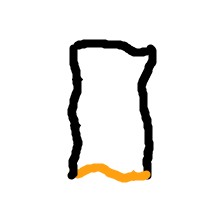
Shape: rectangle